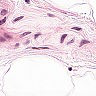
Metastatic tissue present: no